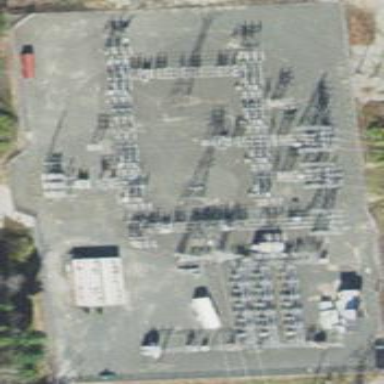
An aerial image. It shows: Outdoor power substation with fence surrounding it. The substation operates at the transmission level.